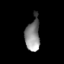
Tissue: lung
Cell type: Fibroblasts
Senescence score: 0.7185
Nuclear area (px): 471
Mean DAPI intensity: 133.915